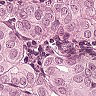
Metastatic tissue present: yes